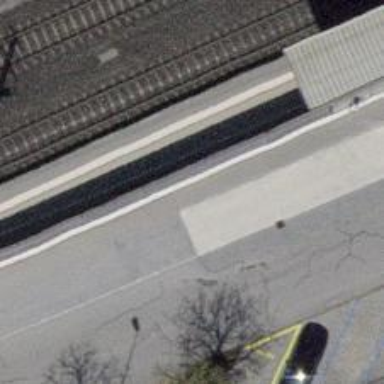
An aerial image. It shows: Platform with shelter for public transport.